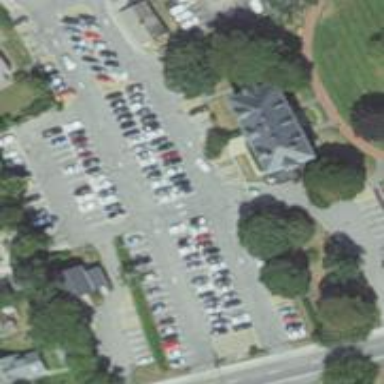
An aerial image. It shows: Parking space is available.